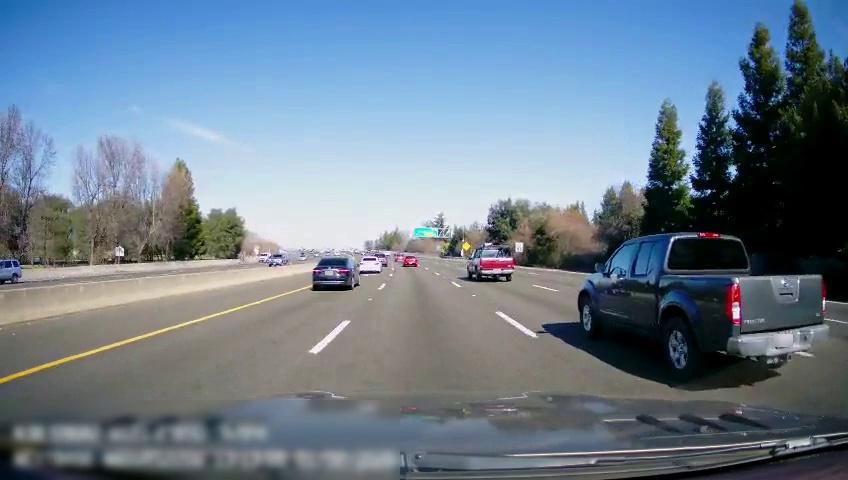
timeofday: Day
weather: Sunny
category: Drivable Space
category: Vehicles | SUV
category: Vehicles | Truck
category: Vehicles | SUV
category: Drivable Space
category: Vehicles | Truck
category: Vehicles | Truck
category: Vehicles | Car
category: Vehicles | SUV
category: Vehicles | Car
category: Vehicles | Car
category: Lanes | Alternate Lane
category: Lanes | Alternate Lane
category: Lanes | Alternate Lane
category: Lanes | Current Lane
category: Lanes | Current Lane
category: Lanes | Alternate Lane
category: Traffic | Signs
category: Traffic | Signs